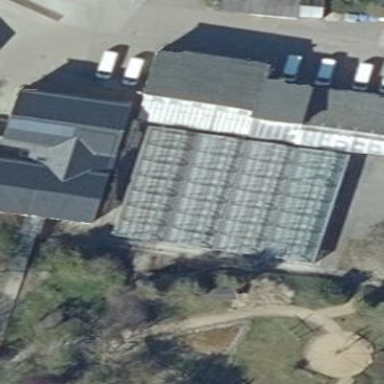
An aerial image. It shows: Greenhouse.